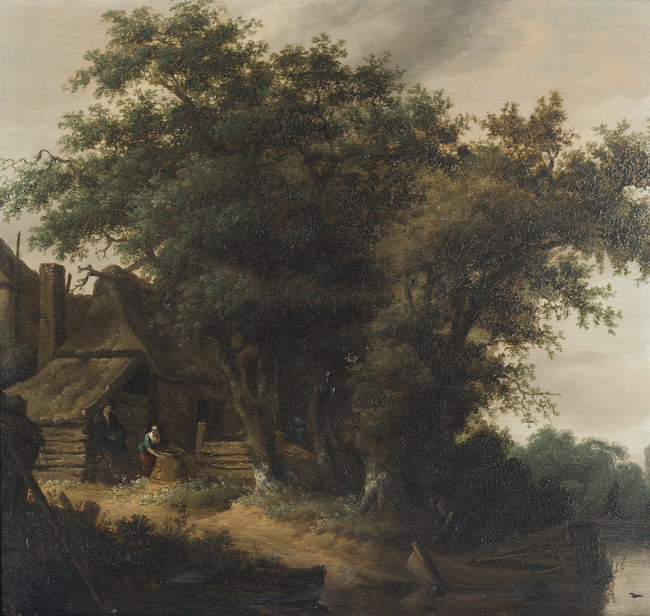
Title: Wooded landscape with figures before a cottage near a stream
Artist: manner of/circle of Roelof Jansz. van Vries Bron: Ellis Dullaart (2013-06)
Earliest date: 1645
Latest date: 1681
Genre: painting
Iconography: Pomander
Keywords: landscape (genre), farm, hay barrack, rail fence, chimney, outhouse, shore (landform), row boat, man, woman